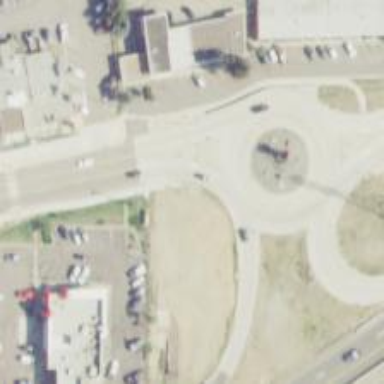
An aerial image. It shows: Secondary road around roundabout.